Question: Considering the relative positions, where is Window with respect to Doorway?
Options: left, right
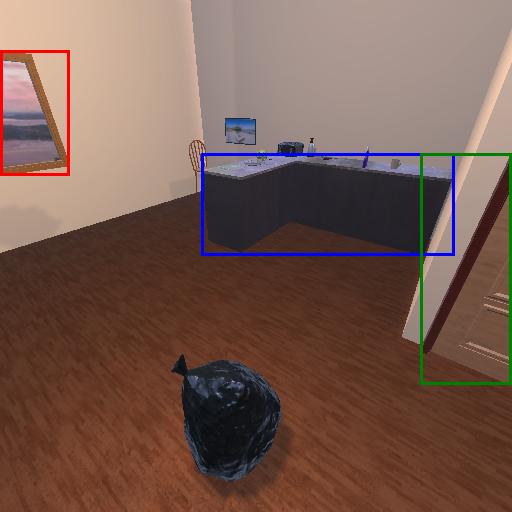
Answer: left